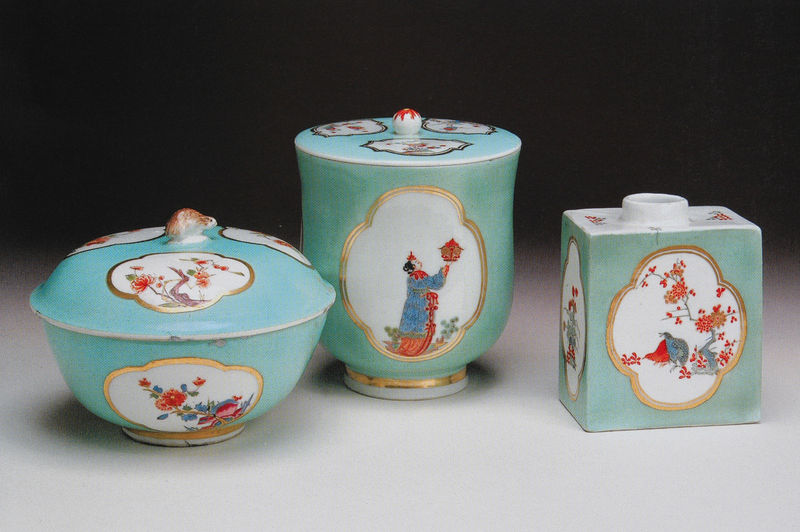
Titel: Zwei Deckeldosen und eine Teedose
Standort: Dresden
Institution: Zwinger
Schlagwörter: baum, blau, blätter, mann, vogel, weiß, grün, menschen, blume, blumen, frau, laterne, türkis, blüten, rosen, rot, tier, malerei, muster, ornament, flasche, barock, halten, mensch, rahmen, schale, schüssel, ast, felder, natur, vögel, zweige, figur, gold, drei, pflanzen, rokoko, zart, oval, rund, keramik, ranken, vase, hellblau, farbig, japan, hellgrün, füsse, rand, kaiser, jugendstil, dekor, floral, ornamente, verzierung, lack, tasse, vasen, tee, bemalt, foto, griff, deckel, gefäß, fuss, dose, eckig, medaillon, porzellan, orient, orientalisch, zweig, milch, asien, geschirr, service, asiatisch, pfau, pelikan, chinesisch, china, knauf, knospen, manufaktur, schüsseln, mint, goldrand, meissen, porzellanmalerei, bemalung, prozellan, gefäße, szenen, tiegel, glasiert, glasur, quadrat, behälter, dreiteilig, motive, knäufe, kleeblatt, medaillons, malereien, nachtigall, dosen, böume, dynastie, mintgrün, chinese, fernost, lampion, zuckerdose, puderdose, mit, vogelhaus, vogelhäuschen, döschen, przellan, chinesische porzellandosen, gebäckdose, gfässe, kaddee, konfekt, konfektschale, malfelder, porzellandosen, puderstreuer, streuer, bildfeld, bemalungen, 3, befäß, goldglasur, chinoisserie, glasiertes porzellan, sercie, tüürkis, zuckergefäß